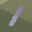
Label: 1